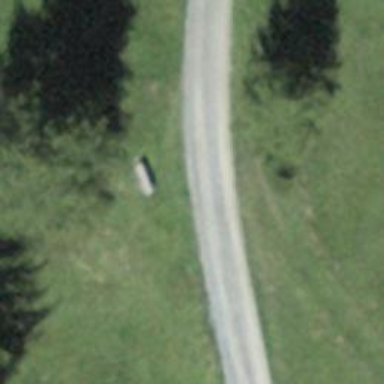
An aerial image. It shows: Bench for seating.